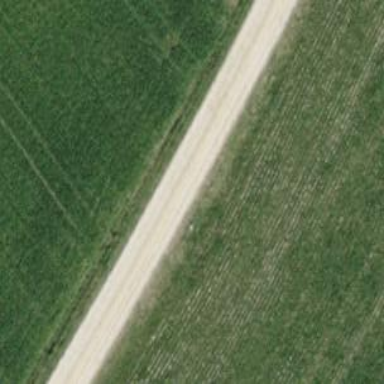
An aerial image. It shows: Track with compacted grade 2 surface.